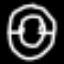
Label: donut